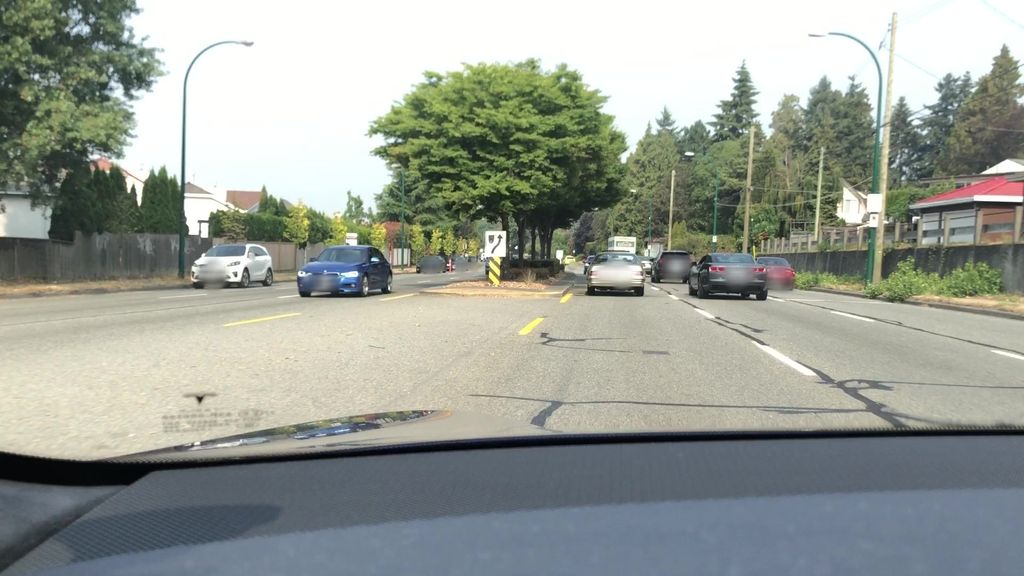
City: vancouver